Question: I have an app in ExtJs, and I want to send a request to a geoserver server, when consult the url in the browser this is displayed correctly, but when I do the request in my app appears this error in the browser. I'm doing a CQL filter to obtain a BBOX operation on the request, what can i do to solve it?..

'''
"XMLHttpRequest cannot load http://.../geoserver/.../wms?VERSION=1.1.0&SERVICE...3C/coordinates%3E%3C/Envelope%3E%3C/BBOX%3E%3C/Filter%3E&_dc=1435334851353. No 'Access-Control-Allow-Origin' header is present on the requested resource. Origin 'http://localhost:8080' is therefore not allowed access."
'''
This is the code:
'''
dragBox.on('boxend', function(e) {
if (capaActiva != null) {
var info = [];
var extent = dragBox.getGeometry().getExtent();
var ext = extent.toString().split(',');
var ext1 = ext[0].toString()+','+ext[1].toString();
var ext2 = ext[2].toString()+','+ext[3].toString();
var source = capaActiva.getSource();
var idCapa = capaActiva.n.id;
var nombreCapa = capaActiva.n.source.b.LAYERS;
var controladorUbicar = aplicacion.getController("ControlUbicar");
var capaBuscarM = controladorUbicar.buscarcapa(idCapa);
var urlCapa = capaBuscarM.n.source.d[0];
var urlServer1 = urlCapa+'VERSION=1.1.0&SERVICE=WFS&REQUEST=GetFeature&TYPENAME='+nombreCapa;
var urlServer2 = '&Filter=<Filter><BBOX><PropertyName>sigcorpoguajira:GEOM</PropertyName><Envelope%20srsName='+"'EPSG:3857'"+'><coordinates>';
var urlServer3 = ext1+' '+ext2+'</coordinates></Envelope></BBOX></Filter>';
var urlServer = urlServer1+urlServer2+urlServer3;
console.log(urlServer);
Ext.getBody().mask("Consultando Seleccion");
Ext.Ajax.request({
url : urlServer,
method : 'GET',
success : function(response, opts){
var respuestaTexto = response.responseText;
console.log(respuestaTexto);
Ext.getBody().unmask();
},
failure : function(res, opt) {
console.log(" Fallo Respuesta ");
Ext.getBody().unmask();
}
});
'''
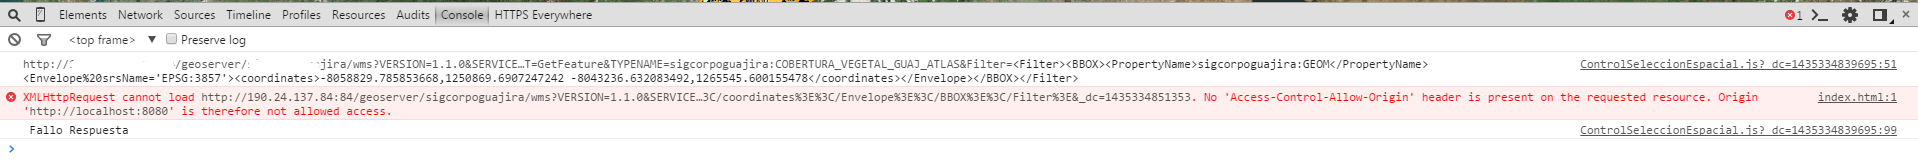
Answer: You are having a <URL> issue.
If you have access to the geoserver and can adjust its response headers, add this header:
'''
Access-Control-Allow-Origin: *
'''
and also add this to your AJAX request config:
'''
headers: {
'Access-Control-Allow-Origin': '*'
}
'''
See <URL> for more details.
If you don't have access to the geoserver, see if they support <URL> instead of 'Ext.Ajax'.